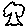
Label: tree